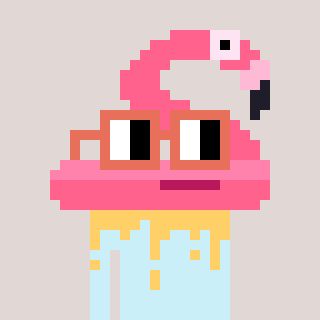
a pixel art character with square orange glasses, a flamingo-shaped head and a cold-colored body on a warm background